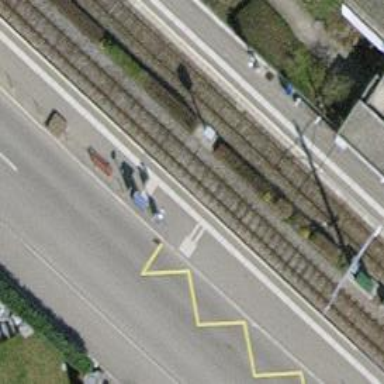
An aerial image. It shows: Light rail station for public transport and railway.